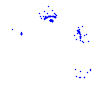
Particle: pion